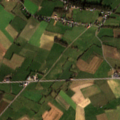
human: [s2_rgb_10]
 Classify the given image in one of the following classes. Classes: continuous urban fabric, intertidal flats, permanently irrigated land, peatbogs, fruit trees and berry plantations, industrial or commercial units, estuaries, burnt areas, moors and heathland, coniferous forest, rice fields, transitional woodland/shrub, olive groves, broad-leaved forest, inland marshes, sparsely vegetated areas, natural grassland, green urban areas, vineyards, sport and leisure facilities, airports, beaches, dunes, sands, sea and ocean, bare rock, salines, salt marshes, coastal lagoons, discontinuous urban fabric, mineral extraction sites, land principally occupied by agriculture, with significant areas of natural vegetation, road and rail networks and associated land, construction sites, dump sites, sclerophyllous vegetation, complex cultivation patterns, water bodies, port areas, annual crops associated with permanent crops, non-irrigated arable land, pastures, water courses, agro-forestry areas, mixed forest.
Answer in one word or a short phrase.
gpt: non-irrigated arable land, pastures, land principally occupied by agriculture, with significant areas of natural vegetation